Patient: sex M, age 58
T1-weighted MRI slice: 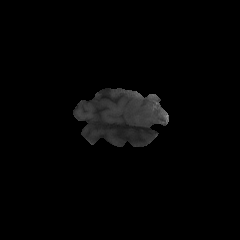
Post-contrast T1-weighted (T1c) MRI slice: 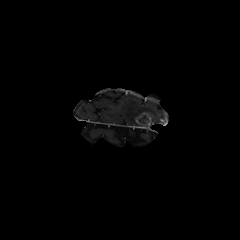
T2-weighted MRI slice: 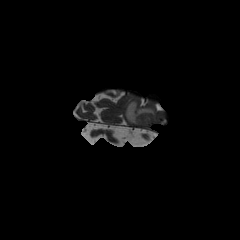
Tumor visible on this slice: yes
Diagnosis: Glioblastoma, IDH-wildtype
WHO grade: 4